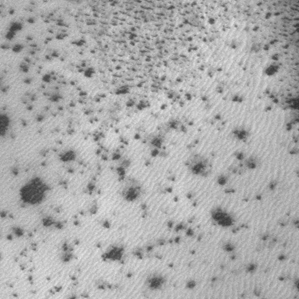
Label: frost